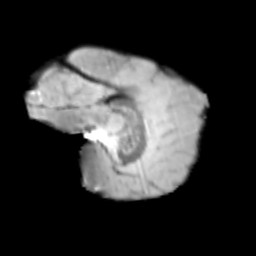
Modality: T2w
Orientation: sagittal
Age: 10
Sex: female
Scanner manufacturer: siemens
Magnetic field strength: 3 T
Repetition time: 3.8 s
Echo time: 0.07 s